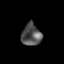
Tissue: lung
Cell type: Others
Senescence score: 0.168
Nuclear area (px): 418
Mean DAPI intensity: 83.789